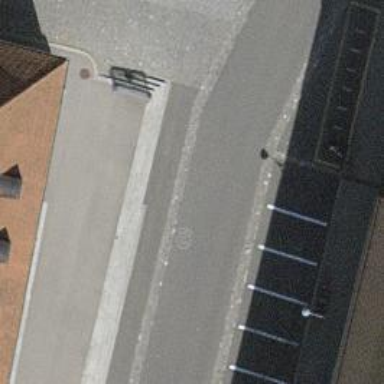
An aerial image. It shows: Road with steps.